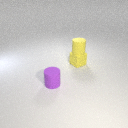
small yellow rubber cylinder above small yellow rubber cube